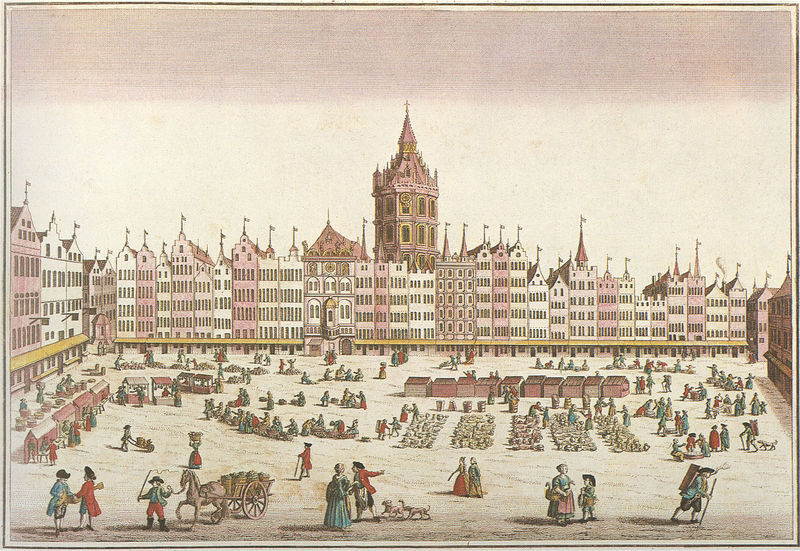
Titel: Alter Markt mit Rathaus
Künstler: Georg Balthasar Probst
Institution: Köln, Stadtmuseum
Schlagwörter: blau, gemälde, mann, frauen, gelb, menschen, stadt, fenster, frau, hut, kleid, männer, haus, hund, hunde, rot, häuser, kirche, händler, kind, front, rosa, karren, kinder, pferd, stock, turm, schürze, fahnen, kiepe, schweine, kutsche, markt, platz, wagen, soldaten, uhr, korb, stadtansicht, stich, peitsche, reihe, einkaufen, rathaus, marktplatz, etagen, fässer, zelte, häuserreihe, buden, marktstände, markisen, frühe neuzeit, waren, hung, oferd, ggg, kiepenkerl